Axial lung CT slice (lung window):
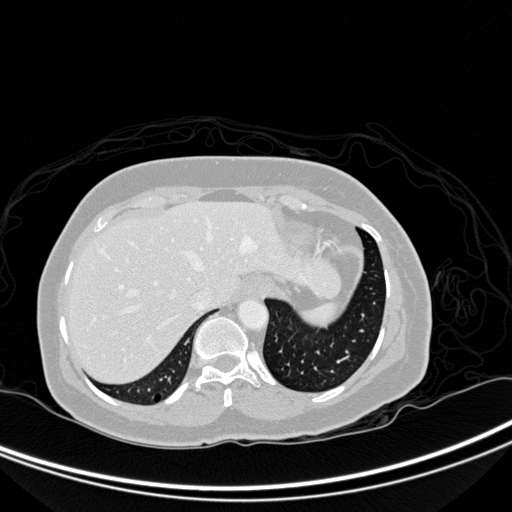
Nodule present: no